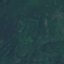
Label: Forest